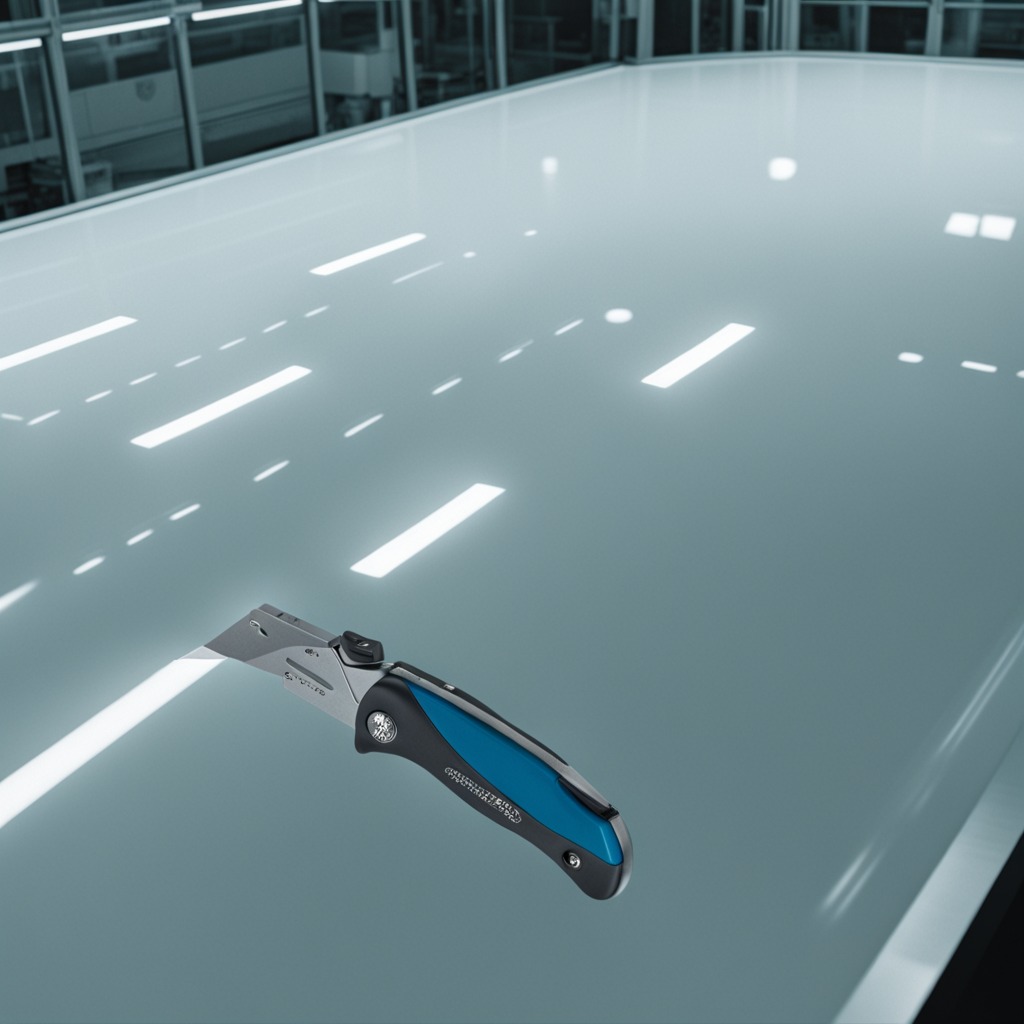
A utility knife is lying on a high-gloss table in a ship maintenance bay industrial lighting.